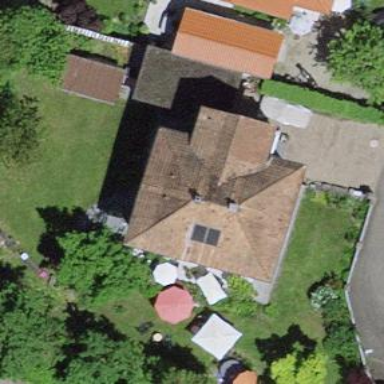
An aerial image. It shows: Detached building with hipped roof.